【题型】解答题　【知识点】解析几何　【难度】hard
(2024·上海·二模) 在 $\triangle ABC$ 中，已知 $B(-1,0)$，$C(1,0)$，设 $G,H,W$ 分别是 $\triangle ABC$ 的重心、垂心、外心，且存在 $\lambda\in\mathbb{R}$ 使 $\overrightarrow{GH}=\lambda\overrightarrow{BC}$。

(1) 求点 $A$ 的轨迹 $\Gamma$ 的方程；

(2) 求 $\triangle ABC$ 的外心 $W$ 的纵坐标 $m$ 的取值范围；

(3) 设直线 $AW$ 与 $\Gamma$ 的另一个交点为 $M$，记 $\triangle AWG$ 与 $\triangle MGH$ 的面积分别为 $S_1,S_2$，是否存在实数 $\lambda$ 使 $\frac{S_1}{S_2}=\frac{7}{22}$？若存在，求出 $\lambda$ 的值；若不存在，请说明理由。
【解答】
\vspace{0.5em}
\textbf{【答案】}
(1) $x^2+\frac{y^2}{3}=1(y\neq 0)$

(2) $\left[-\frac{\sqrt{3}}{3},0\right)\cup\left(0,\frac{\sqrt{3}}{3}\right]$

(3) 存在，$\lambda=\pm\frac{1}{6}$

\vspace{0.5em}
\textbf{【分析】}
(1) 根据重心坐标公式以及向量共线可得 $H\left(x,\frac{y}{3}\right)$，即可根据垂直的坐标运算求解；

(2) 根据外心的性质得 $\overrightarrow{WN}\cdot\overrightarrow{BA}=\frac{x-1}{2}\cdot(x+1)+\frac{y-2m}{2}\cdot y=0$，与椭圆方程联立可得 $m=\frac{y}{3}$，即可根据椭圆的有界性求解；

(3) 联立直线与椭圆方程得韦达定理，即可根据共线关系以及面积的表达，代入化简求解即可。

\vspace{0.5em}
\textbf{【解析】}
(1) 设 $A(x,y)(y\neq 0)$，则 $\triangle ABC$ 的重心 $G\left(\frac{x}{3},\frac{y}{3}\right)$。
$B(-1,0)$，$C(1,0)$，则 $\overrightarrow{BC}=(2,0)$，
$H$ 为垂心，故 $H(x,y_h)$。
因为存在 $\lambda\in\mathbb{R}$ 使 $\overrightarrow{GH}=\lambda\overrightarrow{BC}=(2\lambda,0)$，故 $y_h=\frac{y}{3}$，所以 $H\left(x,\frac{y}{3}\right)$，$\overrightarrow{CH}=\left(x-1,\frac{y}{3}\right)$，
而 $\overrightarrow{BA}=(x+1,y)$，由垂心定义得 $\overrightarrow{CH}\cdot\overrightarrow{BA}=0$，即 $(x-1)(x+1)+\frac{y}{3}\cdot y=0$，整理得 $x^2+\frac{y^2}{3}=1$，
所以点 $A$ 的轨迹 $\Gamma$ 的方程为 $x^2+\frac{y^2}{3}=1(y\neq 0)$。

(2)

由外心的定义知点 $W$ 在 $y$ 轴上，则 $W(0,m)$，
$AB$ 的中点 $N\left(\frac{x-1}{2},\frac{y}{2}\right)$，$\overrightarrow{WN}=\left(\frac{x-1}{2},\frac{y-2m}{2}\right)$，
所以 $\overrightarrow{WN}\cdot\overrightarrow{BA}=\frac{x-1}{2}\cdot(x+1)+\frac{y-2m}{2}\cdot y=0$，整理得 $x^2-1+y^2-2my=0$。
与 $\Gamma$ 的方程 $x^2+\frac{y^2}{3}=1(y\neq 0)$ 联立，得 $m=\frac{y}{3}$。
因为 $y\in[-\sqrt{3},0)\cup(0,\sqrt{3}]$，所以 $m\in\left[-\frac{\sqrt{3}}{3},0\right)\cup\left(0,\frac{\sqrt{3}}{3}\right]$。

(3) 由对称性，不妨设点 $A$ 在第一象限，设 $A(x_1,y_1)$，$M(x_2,y_2)$，直线 $AM$：$x=t(y-m)$，
联立方程
\[
\begin{cases}
x = t(y - m) \\
x^2 + \frac{y^2}{3} = 1
\end{cases}
\]
得 $(3t^2+1)y^2-6mt^2y+3m^2t^2-3=0$，
$\Delta=36m^2t^4-4(3t^2+1)(3m^2t^2-3)>0$，整理得 $3t^2-m^2t^2+1>0$；
$y_1+y_2=\frac{6mt^2}{3t^2+1}$，又 $m=\frac{y_1}{3}$，所以 $y_2=-\frac{t^2+1}{3t^2+1}y_1$。

由条件知 $G\left(\frac{x_1}{3},\frac{y_1}{3}\right)$，$H\left(x_1,\frac{y_1}{3}\right)$，$W\left(0,\frac{y_1}{3}\right)$，所以 $G、H、W$ 三点共线且所在直线平行于 $x$ 轴，
由 $|GH|=\frac{2x_1}{3}$，$|WG|=\frac{x_1}{3}$ 知 $|GH|=2|WG|$，
所以
\[
\frac{S_1}{S_2} = \frac{\frac{1}{2}|WG|\cdot\left(y_1-\frac{y_1}{3}\right)}{\frac{1}{2}|GH|\cdot\left(\frac{y_1}{3}-y_2\right)} = \frac{|WG|\cdot\frac{2y_1}{3}}{2|WG|\cdot\left(\frac{y_1}{3}+\frac{t^2+1}{3t^2+1}y_1\right)} = \frac{3t^2+1}{2(3t^2+2)}.
\]
令 $\frac{3t^2+1}{2(3t^2+2)}=\frac{7}{22}$，解得 $t=\frac{1}{2}$（$t=-\frac{1}{2}$ 舍去）。

又点 $A(x_1,y_1)$ 在直线 $AM$：$x=t(y-m)$ 上，所以 $x_1=t(y_1-m)$，
即 $x_1=\frac{1}{2}\left(y_1-\frac{y_1}{3}\right)$，所以 $y_1=3x_1$。又 $x_1^2+\frac{y_1^2}{3}=1$，联立得 $x_1=\frac{1}{2}$，所以 $|GH|=\frac{2x_1}{3}=\frac{1}{3}$。
又 $\overrightarrow{GH}=\lambda\overrightarrow{BC}$，所以 $|\overrightarrow{GH}|=|\lambda||\overrightarrow{BC}|$，即 $\frac{1}{3}=2\lambda$，所以 $\lambda=\frac{1}{6}$。

所以，当点 $A$ 在第一、四象限时，$\lambda=\frac{1}{6}$；当点 $A$ 在第二、三象限时，$\lambda=-\frac{1}{6}$。
故存在实数 $\lambda=\pm\frac{1}{6}$ 使 $\frac{S_1}{S_2}=\frac{7}{22}$。

\vspace{0.5em}
\textbf{【点睛】} 圆锥曲线中取值范围问题的五种求解策略：
(1) 利用圆锥曲线的几何性质或判别式构造不等关系，从而确定参数的取值范围；
(2) 利用已知参数的范围，求新的参数的范围，解这类问题的核心是建立两个参数之间的等量关系；
(3) 利用隐含的不等关系建立不等式，从而求出参数的取值范围；
(4) 利用已知的不等关系建立不等式，从而求出参数的取值范围；
(5) 利用求函数值域的方法将待求量表示为其他变量的函数，求其值域，从而确定参数的取值范围。
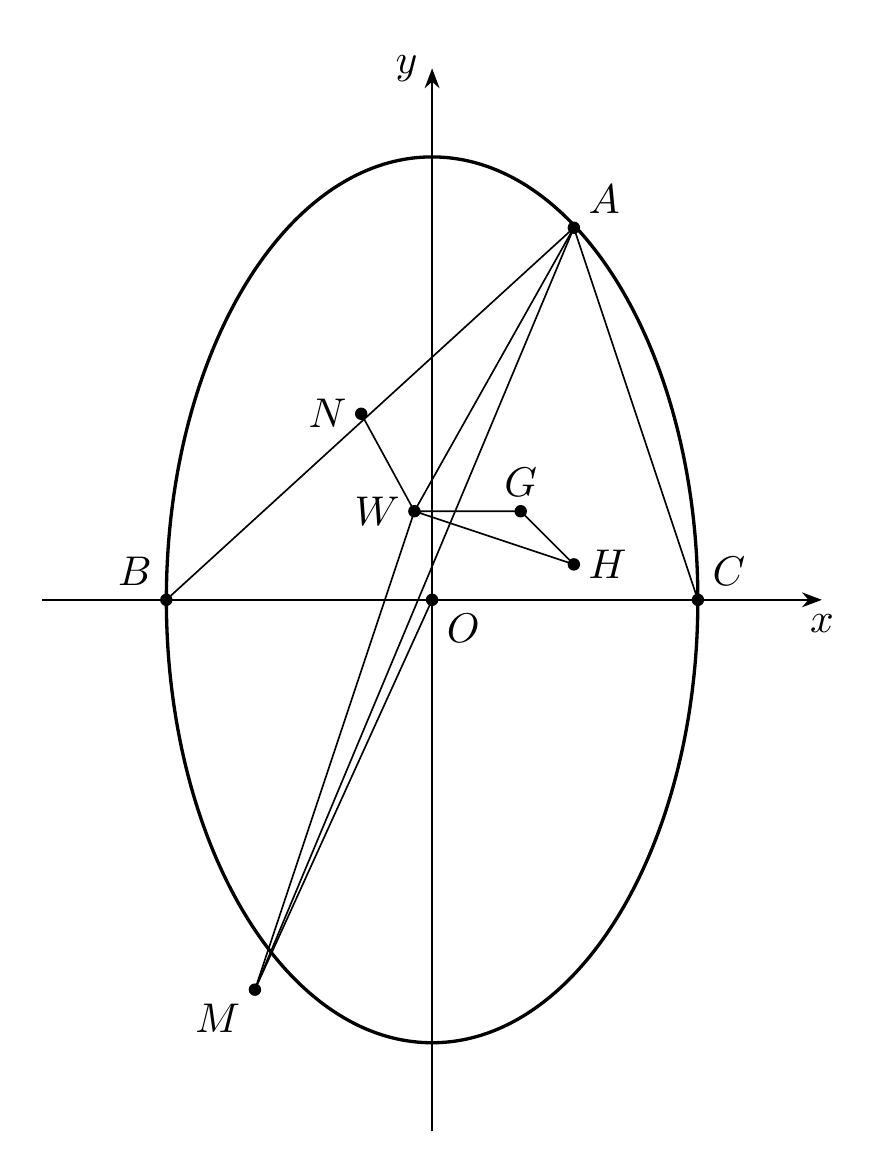